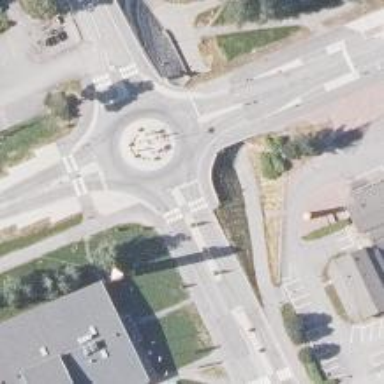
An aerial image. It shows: Asphalt cycleway.